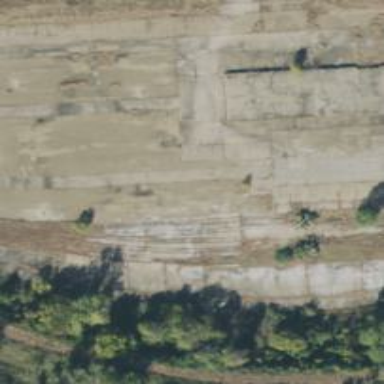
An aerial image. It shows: Abandoned railway.